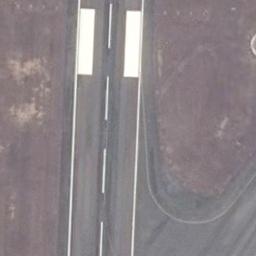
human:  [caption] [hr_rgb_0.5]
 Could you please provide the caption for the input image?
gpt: Next to the runway is brown bare ground with white short and thick markings on the runway .

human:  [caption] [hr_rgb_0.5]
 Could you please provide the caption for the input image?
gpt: The runway is marked with lines .

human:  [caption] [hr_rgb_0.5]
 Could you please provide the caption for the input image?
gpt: The runway with two aiming point markings goes through the clearing .

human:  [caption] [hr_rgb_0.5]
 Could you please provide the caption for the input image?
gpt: The runway is on the bare land .

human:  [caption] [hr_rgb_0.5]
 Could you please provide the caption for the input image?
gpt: There are brown bare land beside the runway .